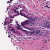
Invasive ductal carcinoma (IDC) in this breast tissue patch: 0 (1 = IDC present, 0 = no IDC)